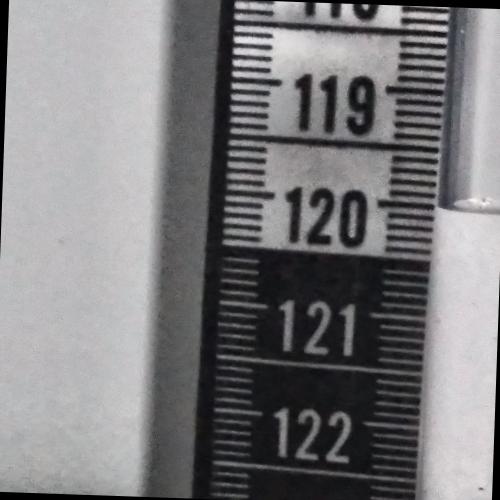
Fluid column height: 120.0 cm